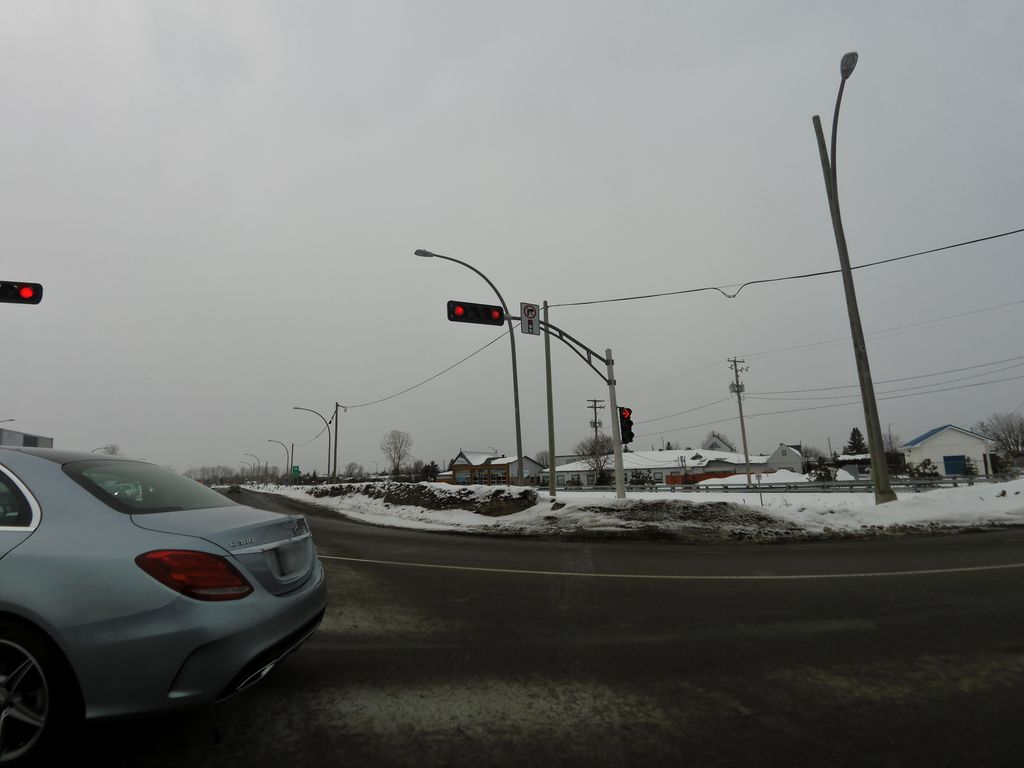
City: ottawa-gatineau